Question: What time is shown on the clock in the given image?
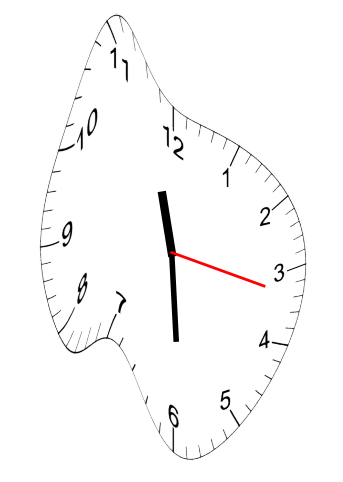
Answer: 11:29:17